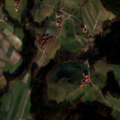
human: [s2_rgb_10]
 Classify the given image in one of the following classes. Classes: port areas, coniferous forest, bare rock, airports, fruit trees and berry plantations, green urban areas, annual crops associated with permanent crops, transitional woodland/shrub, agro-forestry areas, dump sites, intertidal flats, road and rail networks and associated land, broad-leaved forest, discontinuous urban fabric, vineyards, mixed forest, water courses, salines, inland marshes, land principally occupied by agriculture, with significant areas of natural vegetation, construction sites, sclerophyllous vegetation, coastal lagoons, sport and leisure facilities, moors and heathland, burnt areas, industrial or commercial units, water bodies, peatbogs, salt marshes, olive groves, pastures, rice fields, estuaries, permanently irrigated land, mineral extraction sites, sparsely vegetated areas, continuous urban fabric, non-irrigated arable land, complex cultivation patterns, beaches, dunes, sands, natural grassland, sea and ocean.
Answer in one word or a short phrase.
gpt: complex cultivation patterns, land principally occupied by agriculture, with significant areas of natural vegetation, coniferous forest, mixed forest